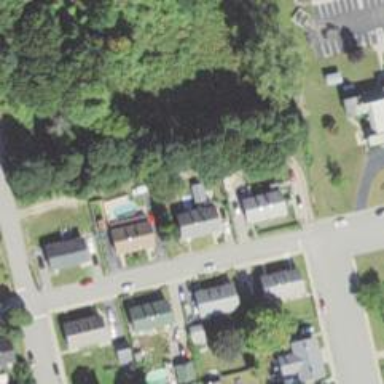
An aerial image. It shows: Residential driveway.